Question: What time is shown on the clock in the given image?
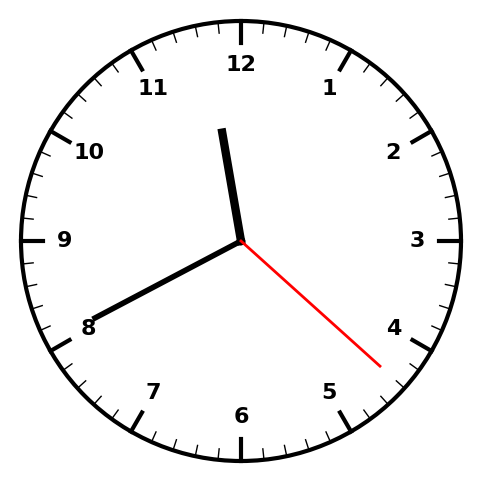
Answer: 11:40:22